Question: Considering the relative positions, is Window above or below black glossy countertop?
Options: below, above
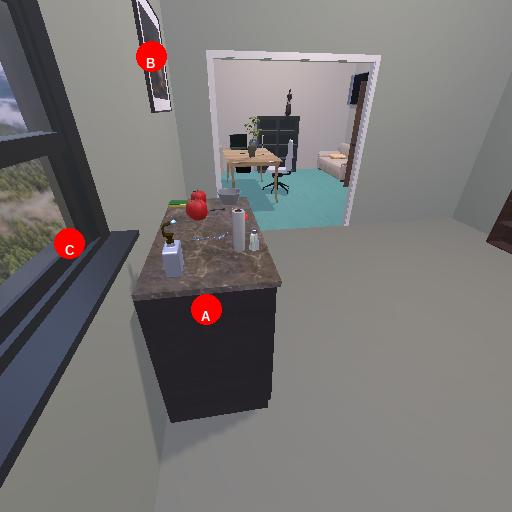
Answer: below